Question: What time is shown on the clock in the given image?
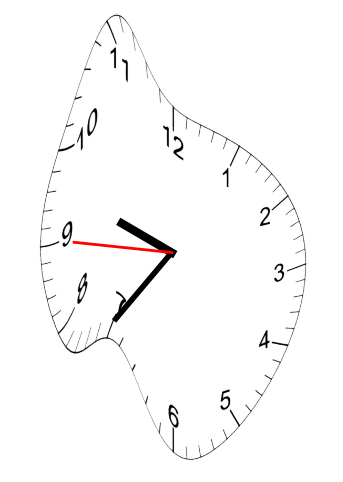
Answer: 09:35:45